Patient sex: M
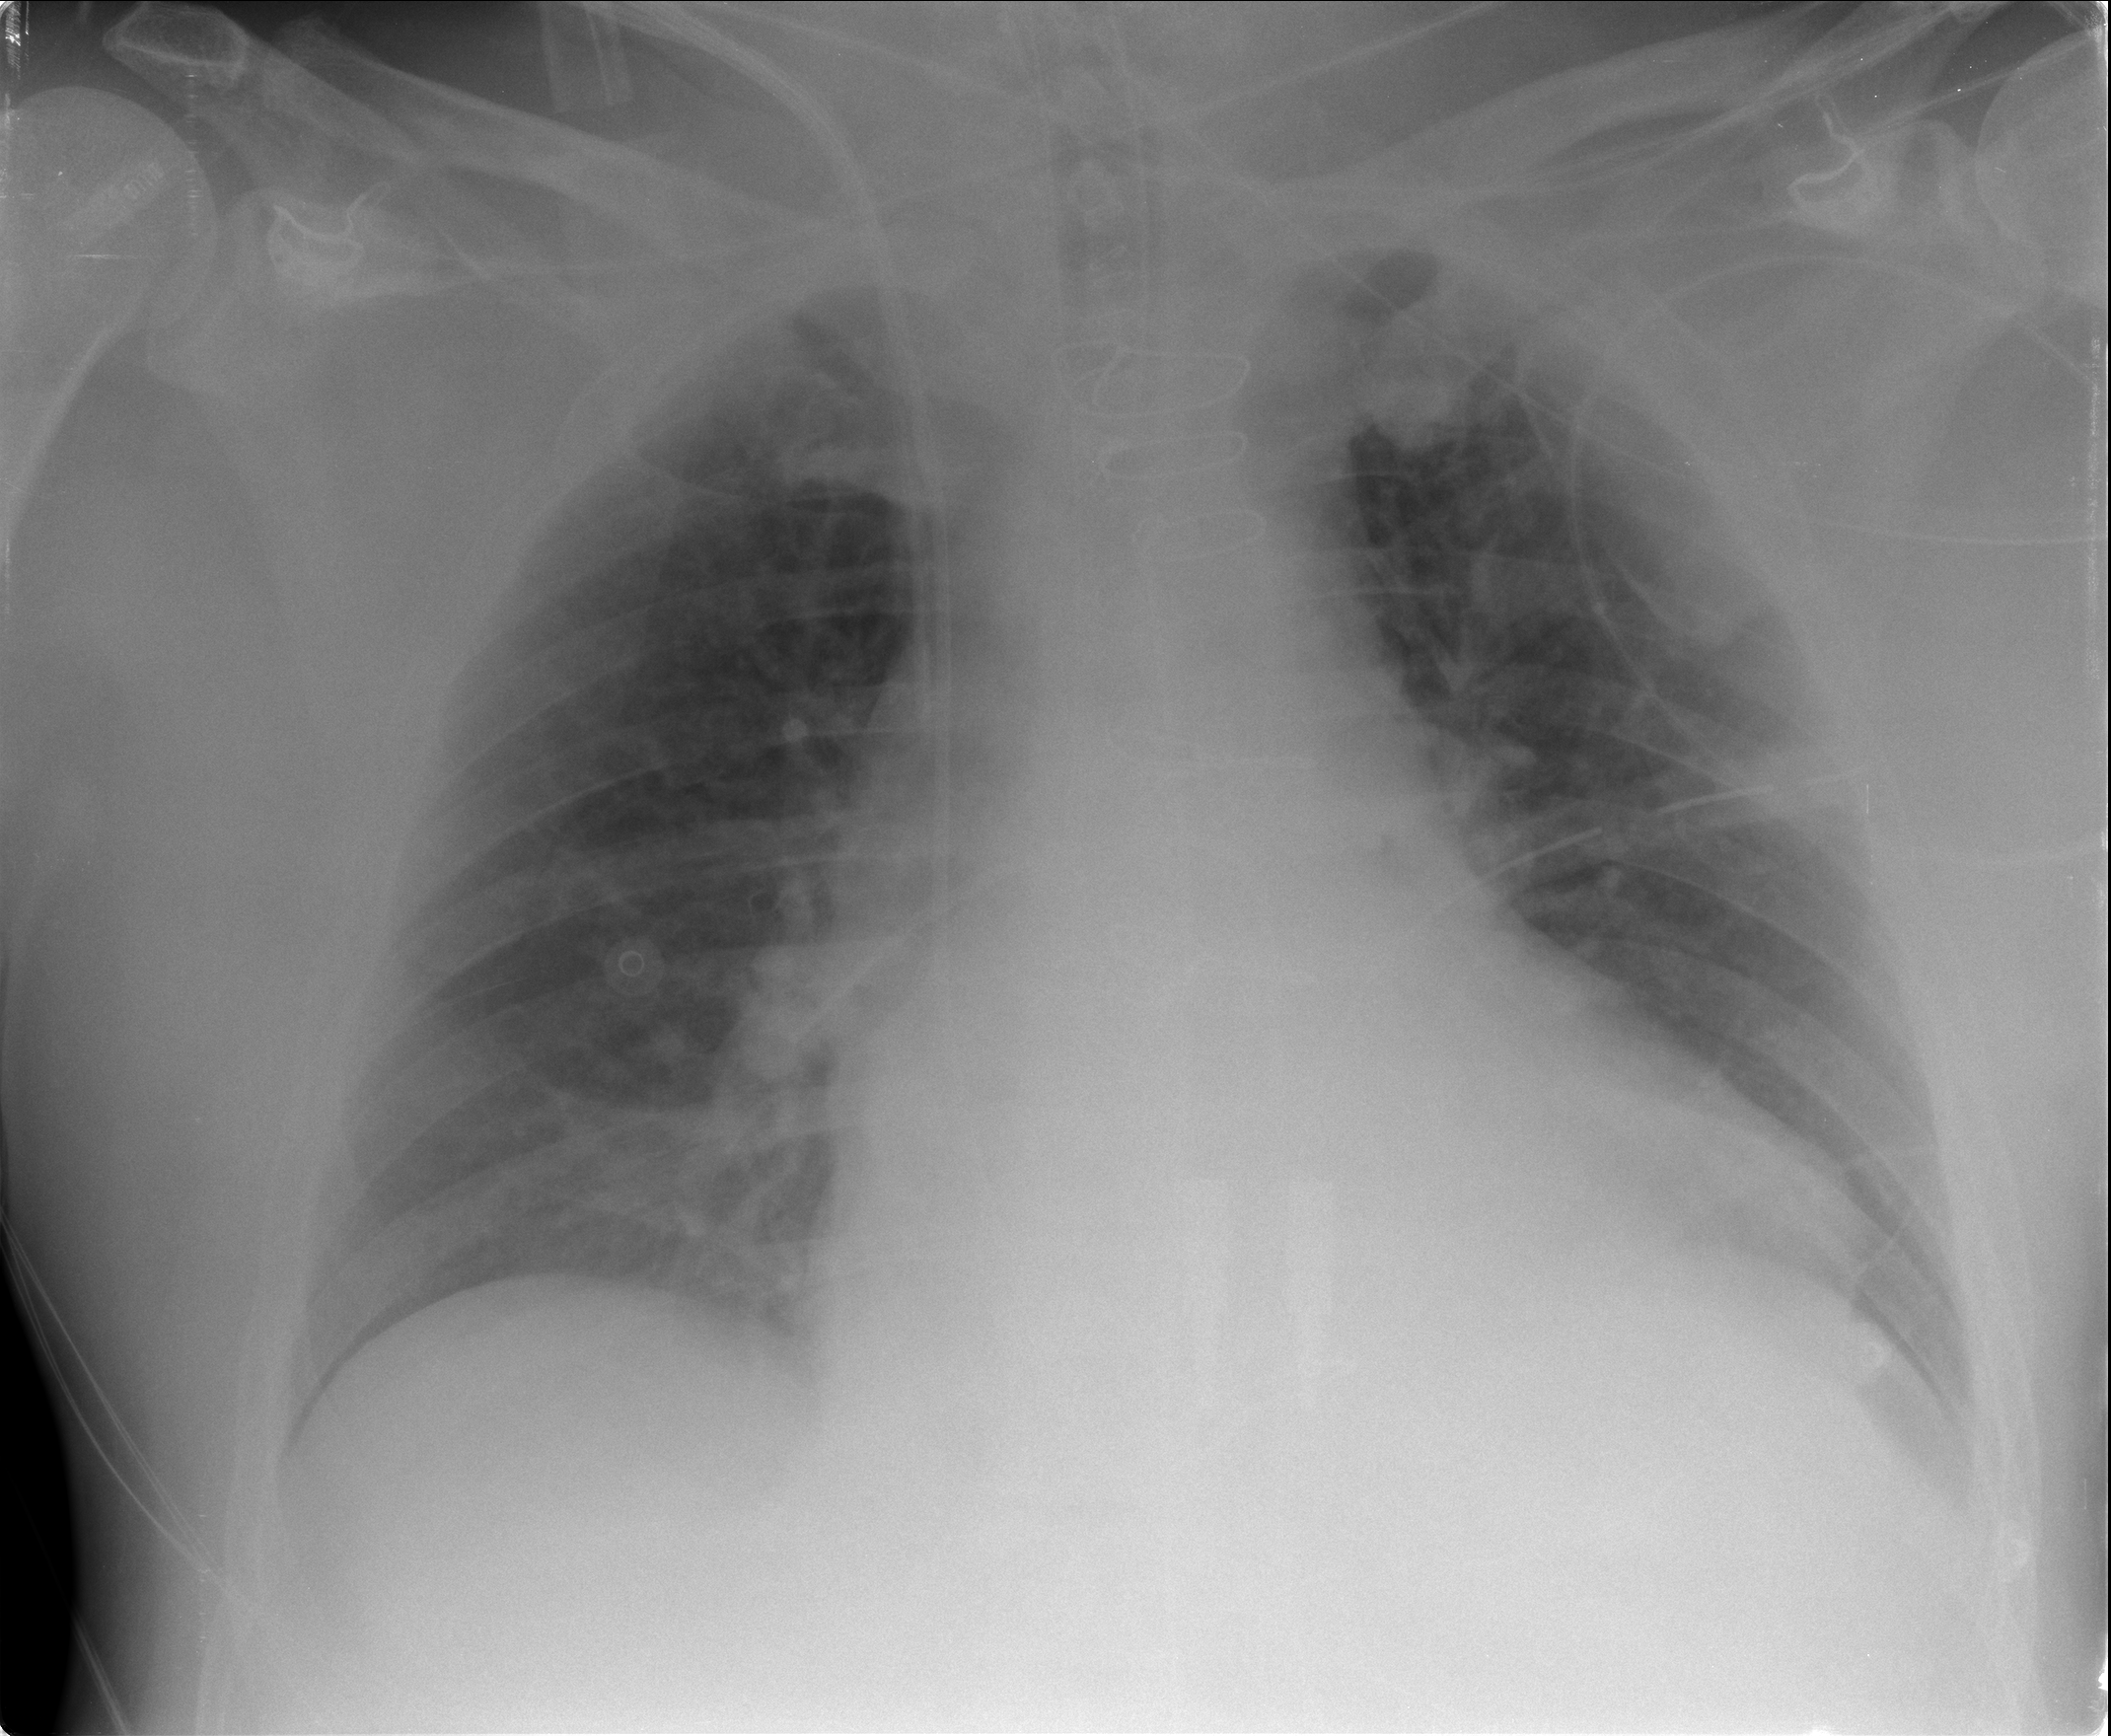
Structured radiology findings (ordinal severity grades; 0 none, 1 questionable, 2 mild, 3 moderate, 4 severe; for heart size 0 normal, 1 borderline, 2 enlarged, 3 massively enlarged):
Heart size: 2
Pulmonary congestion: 1
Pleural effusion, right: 0
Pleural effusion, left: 1
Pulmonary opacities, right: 0
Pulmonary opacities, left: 0
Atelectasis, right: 0
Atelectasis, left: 0